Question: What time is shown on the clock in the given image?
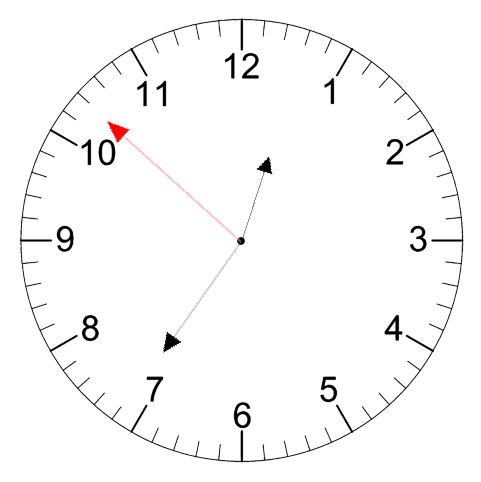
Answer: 12:35:52